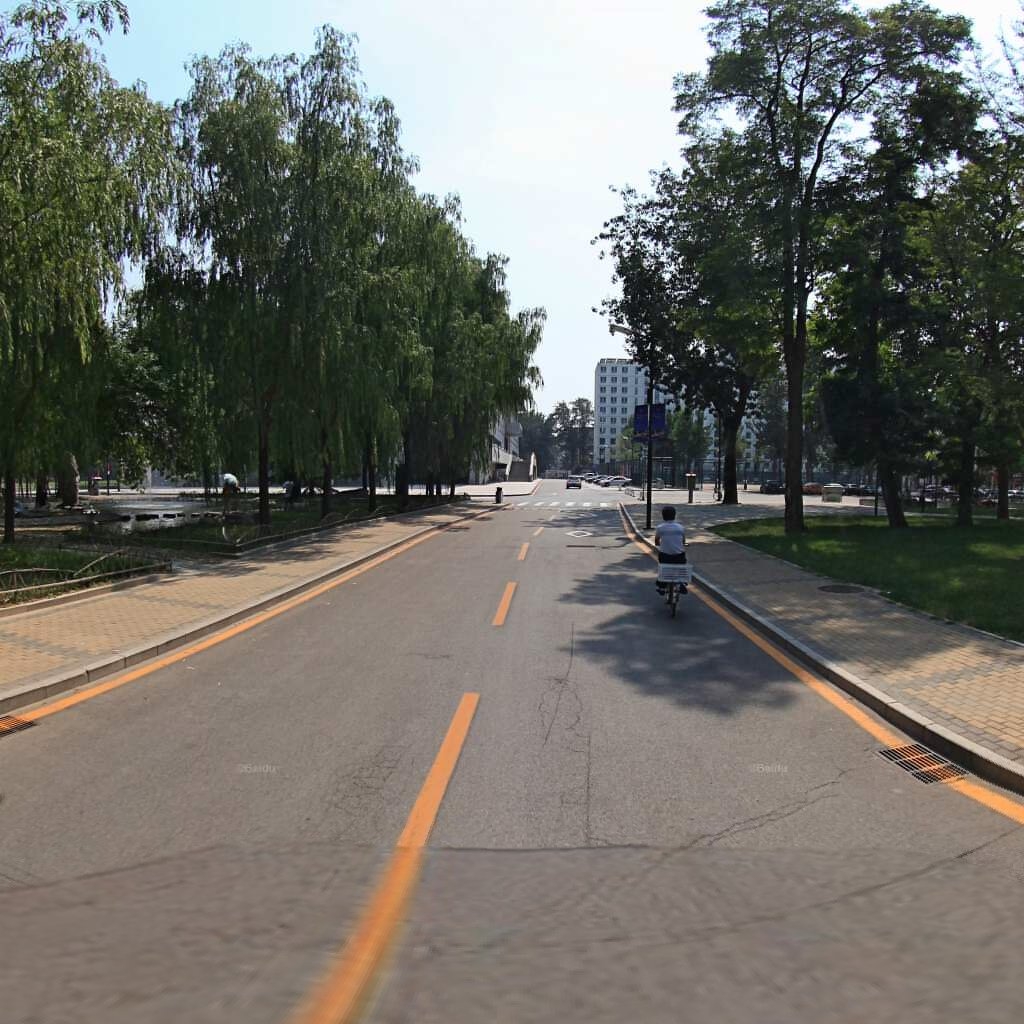
Region: Haidian
Road damage annotations: longitudinal crack, alligator crack, longitudinal crack, transverse crack, transverse crack, transverse crack, manhole cover